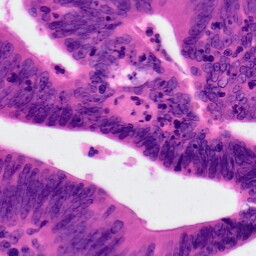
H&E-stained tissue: Colon